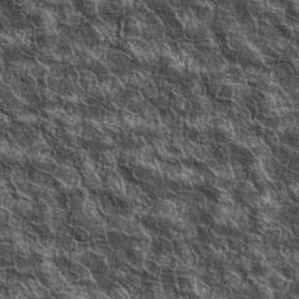
Label: non_frost